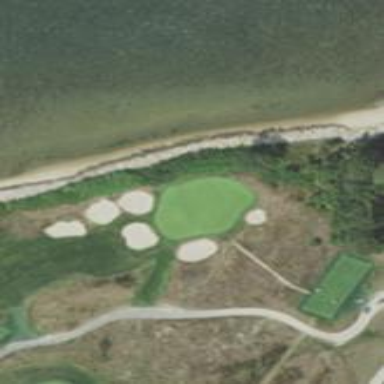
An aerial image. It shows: Rough area on grassy golf course.